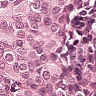
Metastatic tissue present: yes